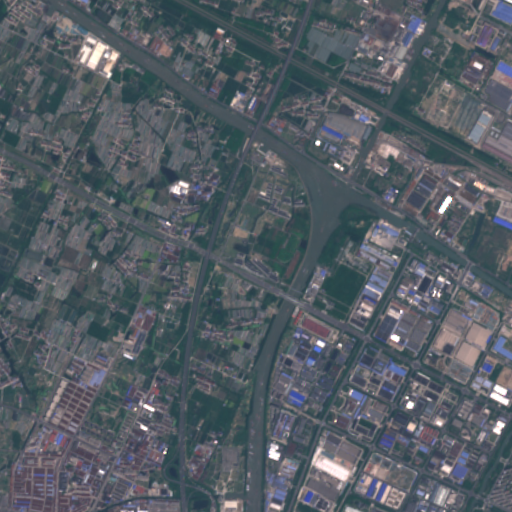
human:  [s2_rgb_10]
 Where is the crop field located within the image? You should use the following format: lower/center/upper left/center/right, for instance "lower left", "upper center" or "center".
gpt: The crop field is located in the center of the image.
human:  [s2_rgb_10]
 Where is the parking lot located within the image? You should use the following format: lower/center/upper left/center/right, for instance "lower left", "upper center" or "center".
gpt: The parking lot is located in the center of the image.
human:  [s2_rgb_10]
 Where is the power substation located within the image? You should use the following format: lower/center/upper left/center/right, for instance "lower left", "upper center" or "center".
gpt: The power substation is located in the lower center of the image.
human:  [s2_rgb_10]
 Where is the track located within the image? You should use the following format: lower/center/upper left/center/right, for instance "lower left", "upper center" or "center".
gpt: There is no track in the image.